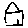
Label: house